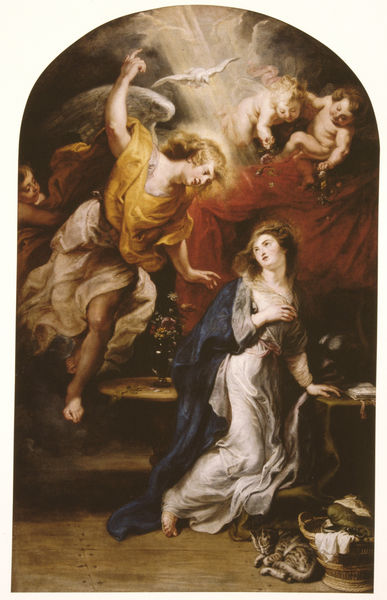
Titel: Die Verkündigung an Maria
Künstler: Pieter Paul Rubens
Standort: Antwerpen
Institution: Rubenshuis
Schlagwörter: blau, dunkel, flügel, fuß, gemälde, gott, hand, himmel, körper, mann, nackt, schatten, umhang, vogel, wasser, weiß, wolken, gelb, wäsche, blume, blumen, braun, finger, frau, glas, grau, haar, hell, hintergrund, kleid, licht, orange, szene, tisch, tische, vordergrund, blick, rosen, rot, tier, tuch, rock, gesichter, arm, arme, bibel, blass, falten, schale, taube, bild, tischdecke, vorhang, öl, wind, kirche, sonne, boden, dunkelheit, gewand, gold, mantel, drei, gewänder, pflanze, locken, fliegen, kinder, engel, putte, putto, vase, beine, bein, füße, magd, schlafen, bogen, bank, dielen, hocker, rundbogen, treppe, holzboden, korb, strauss, stufe, stufen, bretter, faltenwurf, zehen, zeigen, katze, barfuss, stütze, lichtstrahl, buch, strahlen, schweben, jungfrau, knien, fliegend, strahl, beten, altar, pult, ankündigung, schein, heiligenschein, lesezeichen, blitz, knieend, kniend, sturz, vision, segen, erscheinung, heiliger, rubens, van dyck, wei?, katzen, heilig, putten, maria, betend, erzengel, putti, eins, altarbild, verkündigung, michael, geist, raffael, heiliger geist, gabriel, nähzeug, verkündung, empfängnis, mariä verkündigung, jordaens, kkorb, lichtstrahlt, fu?, 'brust, tzverkündigung, siehe, erleuchtugn